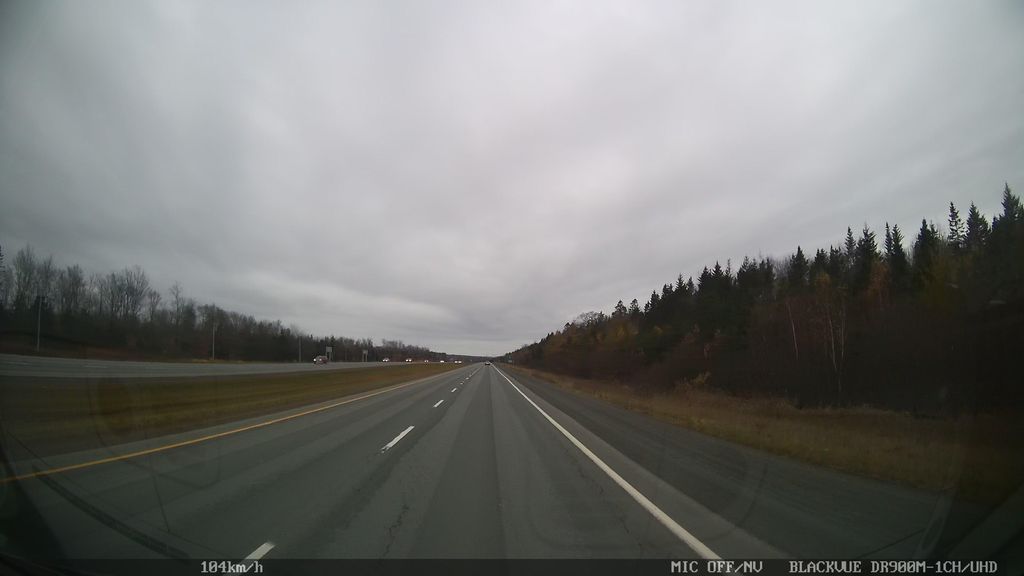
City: halifax